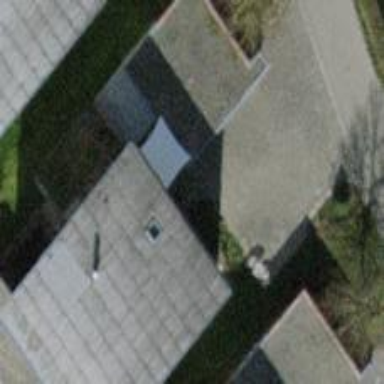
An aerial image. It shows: Garage building.